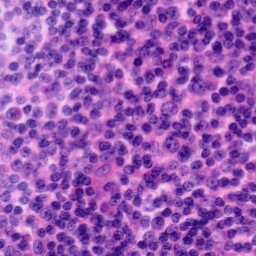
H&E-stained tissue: Tonsil